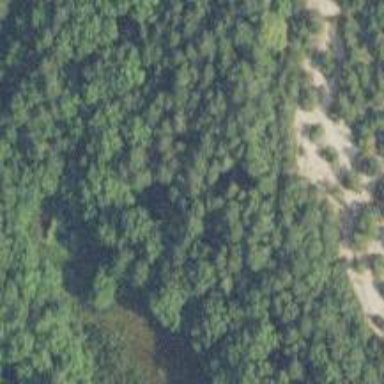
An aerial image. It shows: Mixed leaf woodland.